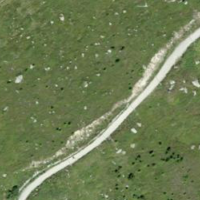
EUNIS habitat code: 26
Species observed at this site:
Campanula barbata